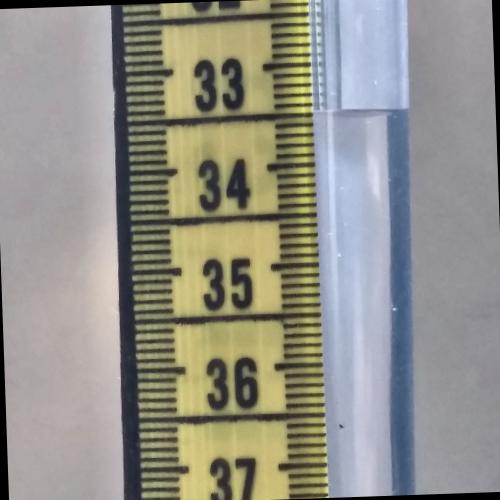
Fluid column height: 33.5 cm